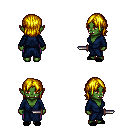
a pixel art fantasy rpg character, female body template, orc, green skin, blue robe, magenta pants, blonde long bangs hairstyle, black slippers, dagger, four views (front, back, left, right), 2x2 character sprite sheet, small pixel art, hard edges, no anti-aliasing